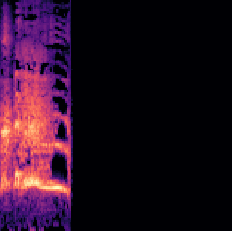
Sound class: Rooster